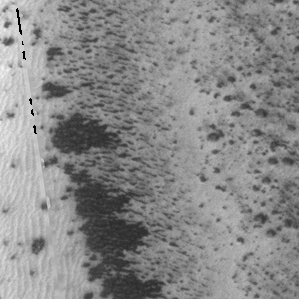
Label: frost